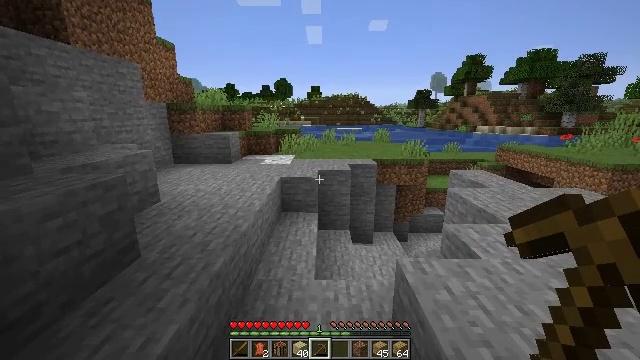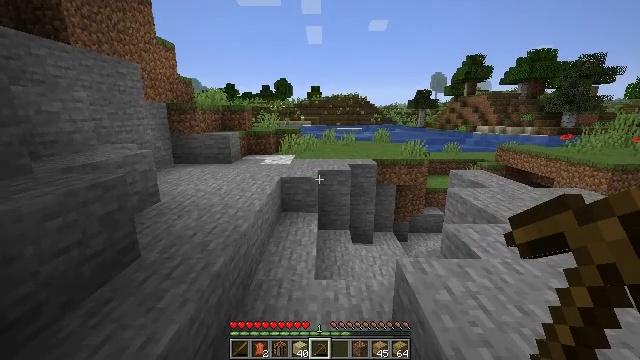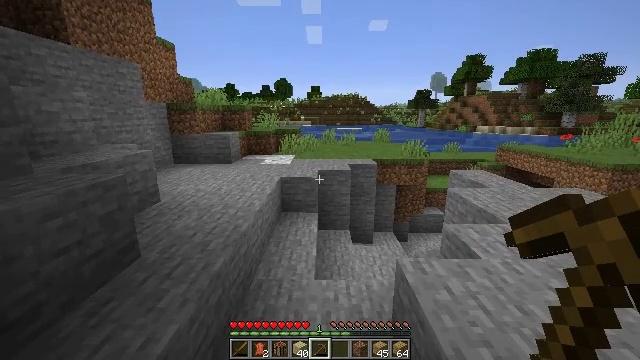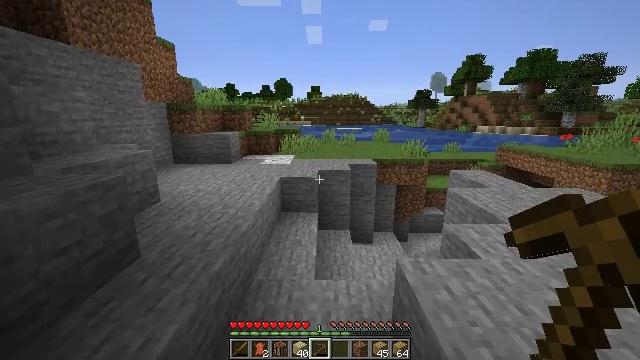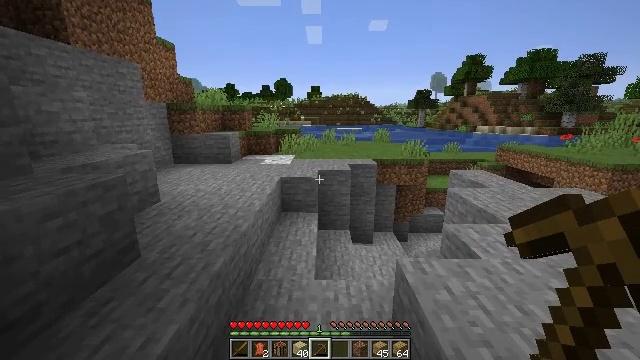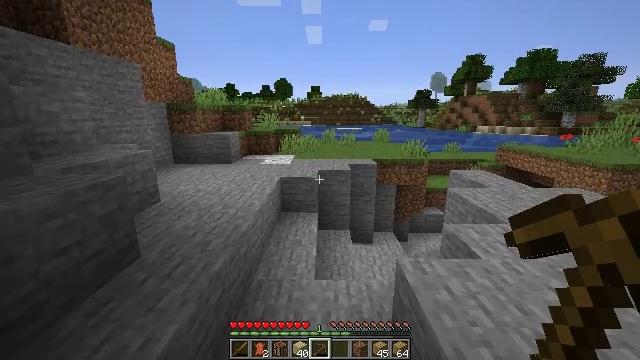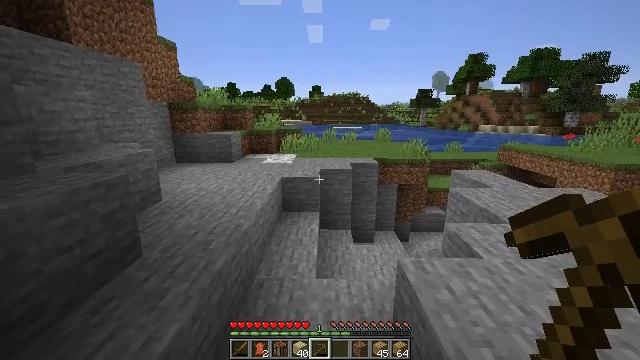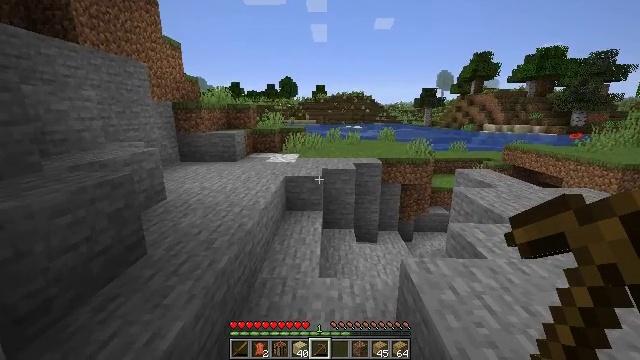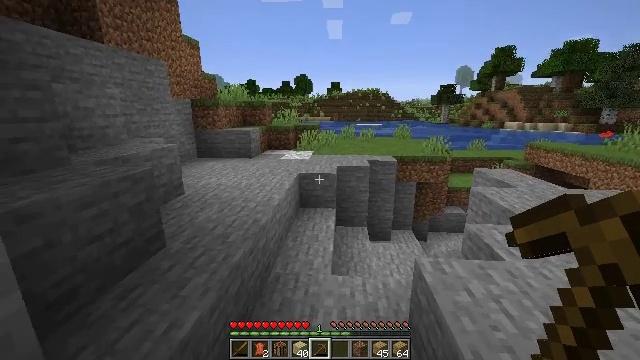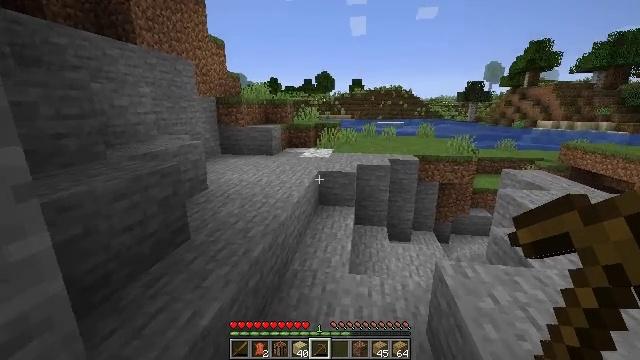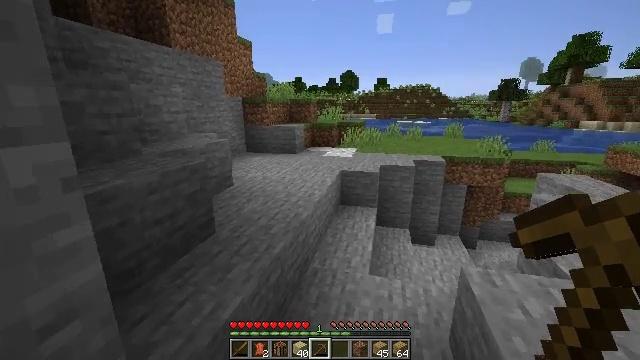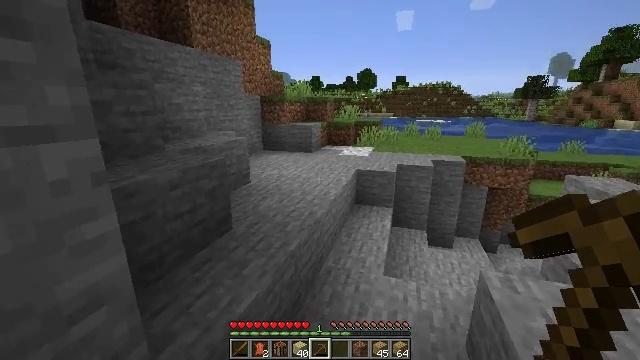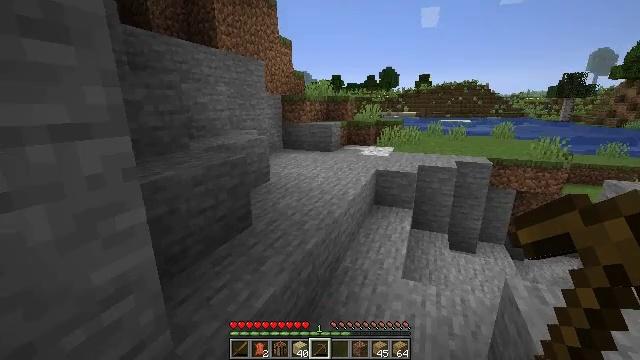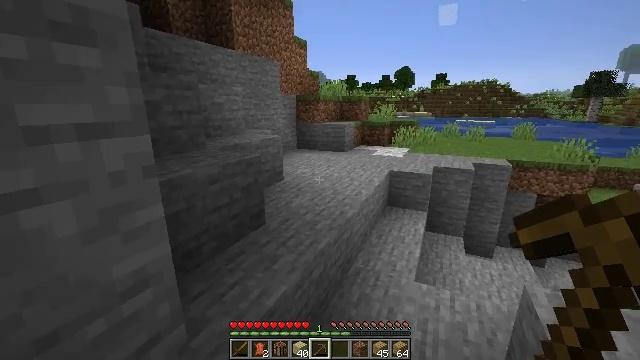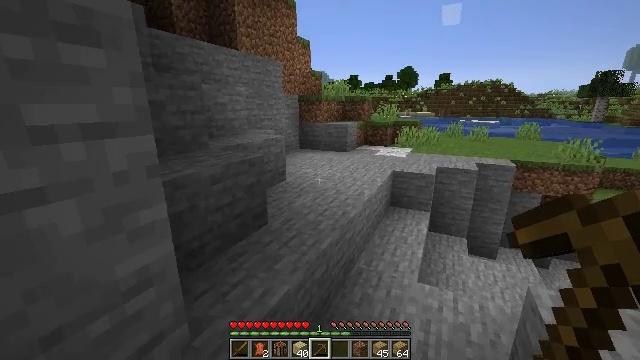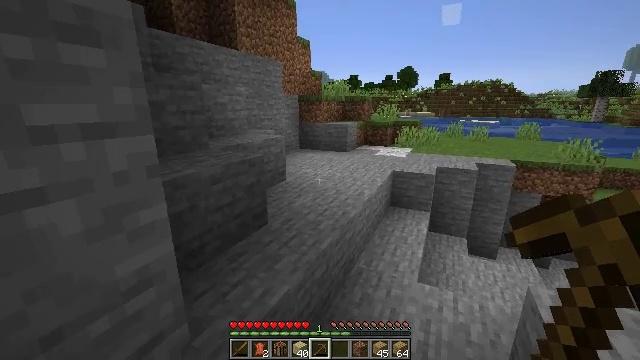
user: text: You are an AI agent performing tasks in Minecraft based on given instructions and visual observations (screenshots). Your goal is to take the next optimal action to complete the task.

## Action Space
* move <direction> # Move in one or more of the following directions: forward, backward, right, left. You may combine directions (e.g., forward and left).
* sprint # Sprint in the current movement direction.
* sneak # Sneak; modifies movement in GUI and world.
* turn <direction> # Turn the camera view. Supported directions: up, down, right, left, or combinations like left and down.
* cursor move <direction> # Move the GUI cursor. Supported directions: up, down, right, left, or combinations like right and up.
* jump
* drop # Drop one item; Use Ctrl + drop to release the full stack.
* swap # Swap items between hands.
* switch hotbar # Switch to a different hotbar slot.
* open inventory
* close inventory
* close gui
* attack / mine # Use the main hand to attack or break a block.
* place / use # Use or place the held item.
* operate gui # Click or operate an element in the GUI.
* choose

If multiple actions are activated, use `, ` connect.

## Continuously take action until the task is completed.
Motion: motion action
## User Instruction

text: Remove a wooden sword from the inventory.
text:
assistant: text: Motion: sprint
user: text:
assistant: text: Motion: sprint
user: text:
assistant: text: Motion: sprint
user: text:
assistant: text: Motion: sprint
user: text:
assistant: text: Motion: sprint
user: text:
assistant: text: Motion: sprint
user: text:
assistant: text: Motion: sprint
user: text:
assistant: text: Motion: sprint, turn left
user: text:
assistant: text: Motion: sprint, turn left
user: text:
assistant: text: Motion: sprint, turn left
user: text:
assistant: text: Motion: sprint, turn left
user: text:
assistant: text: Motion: sprint, turn left
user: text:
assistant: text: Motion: sprint, turn left
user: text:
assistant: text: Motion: sprint
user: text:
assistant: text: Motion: sprint
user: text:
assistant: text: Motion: sprint
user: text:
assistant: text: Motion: sprint
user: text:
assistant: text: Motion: sprint
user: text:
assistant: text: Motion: sprint
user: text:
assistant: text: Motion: sprint
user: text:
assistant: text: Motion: sprint
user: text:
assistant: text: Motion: sprint
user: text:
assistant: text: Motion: sprint
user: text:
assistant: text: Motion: sprint, turn left
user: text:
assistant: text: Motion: move forward, sprint, turn left
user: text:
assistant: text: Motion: move forward, sprint, turn left
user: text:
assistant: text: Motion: move forward, sprint, turn left
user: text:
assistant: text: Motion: move forward, sprint, turn left
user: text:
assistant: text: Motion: move forward, sprint, turn left
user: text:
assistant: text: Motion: move forward, sprint